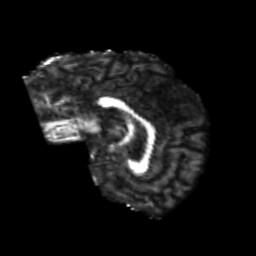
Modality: FA
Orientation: sagittal
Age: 26
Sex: female
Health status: healthy
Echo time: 0.074 s